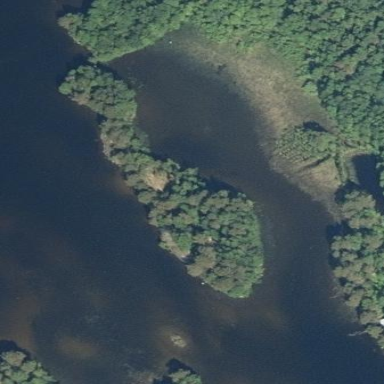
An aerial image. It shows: Islet surrounded by woodland.